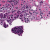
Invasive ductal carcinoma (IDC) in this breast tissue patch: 1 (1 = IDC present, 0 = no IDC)